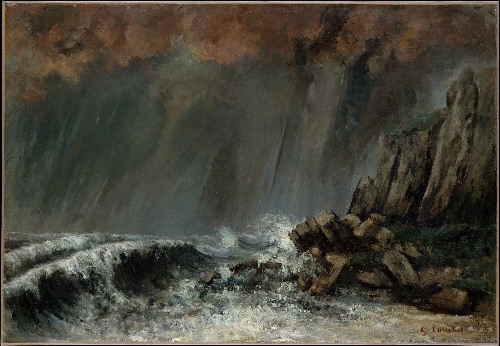
Title: Marine: The Waterspout
Artist: Gustave Courbet
Artist bio: French, Ornans 1819–1877 La Tour-de-Peilz
Date: 1870
Object type: Painting
Classification: Paintings
Medium: Oil on canvas
Dimensions: 27 1/8 x 39 1/4 in. (68.9 x 99.7 cm)
Department: European Paintings
Credit line: H. O. Havemeyer Collection, Gift of Horace Havemeyer, 1929
Accession year: 1929
Repository: Metropolitan Museum of Art, New York, NY
Tags: Waves|Seascapes